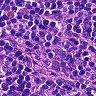
Metastatic tissue present: no